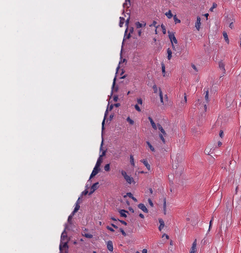
Tumor epithelial tissue: no
Tumor-associated stroma tissue: yes
Normal tissue: no